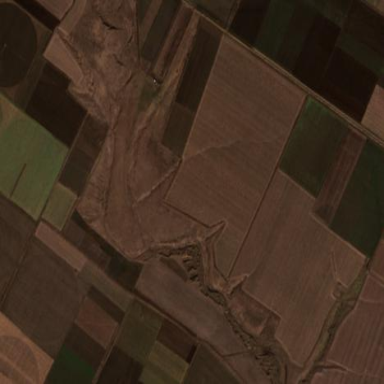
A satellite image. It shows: View of farmland.